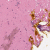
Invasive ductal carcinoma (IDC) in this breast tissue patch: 0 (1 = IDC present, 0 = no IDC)